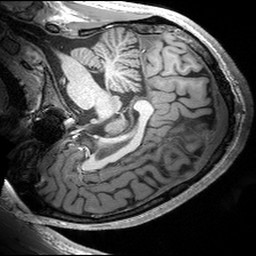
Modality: T1w
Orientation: sagittal
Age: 23
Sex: male
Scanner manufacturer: siemens
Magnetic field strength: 3 T
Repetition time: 2.53 s
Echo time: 0.00299 s